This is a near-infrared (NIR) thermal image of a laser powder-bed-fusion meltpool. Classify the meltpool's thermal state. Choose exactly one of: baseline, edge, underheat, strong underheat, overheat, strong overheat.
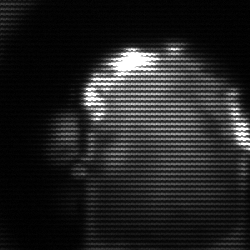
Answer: baseline